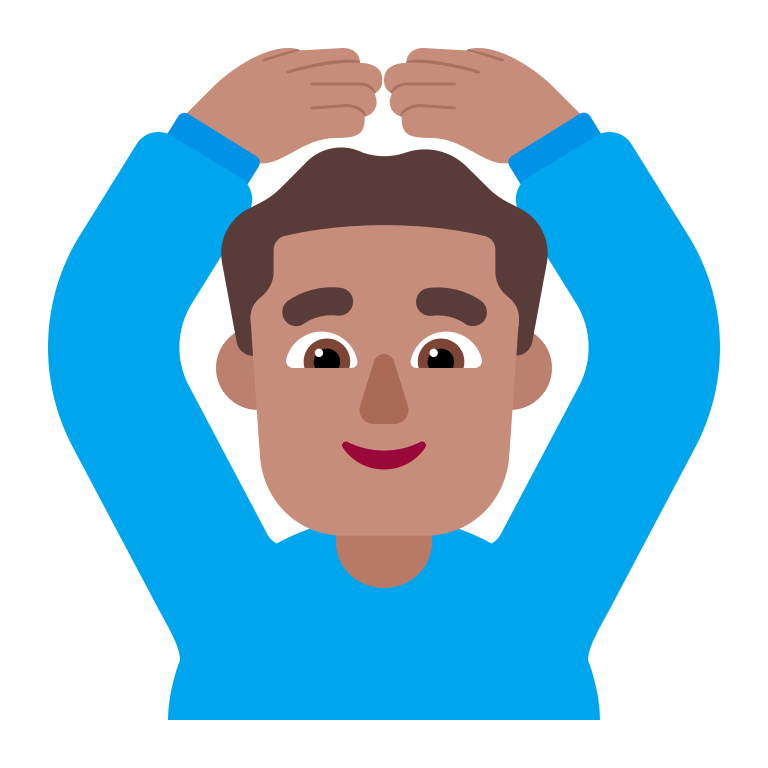
man gesturing ok flat